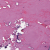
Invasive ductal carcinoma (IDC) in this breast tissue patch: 0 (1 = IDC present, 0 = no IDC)